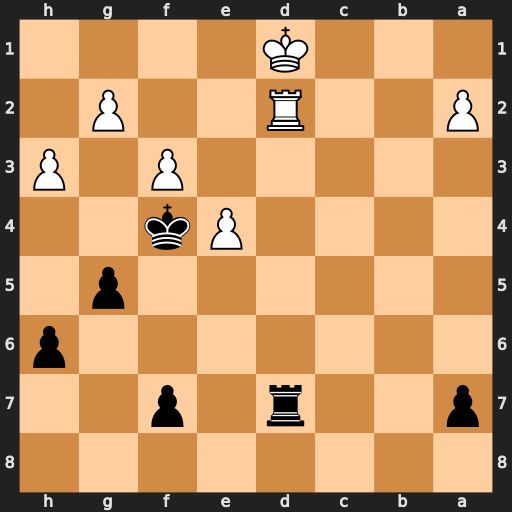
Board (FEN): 8/p2r1p2/7p/6p1/4Pk2/5P1P/P2R2P1/3K4
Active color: b
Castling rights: -
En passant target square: -
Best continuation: Rxd2+ Kxd2 Kg3